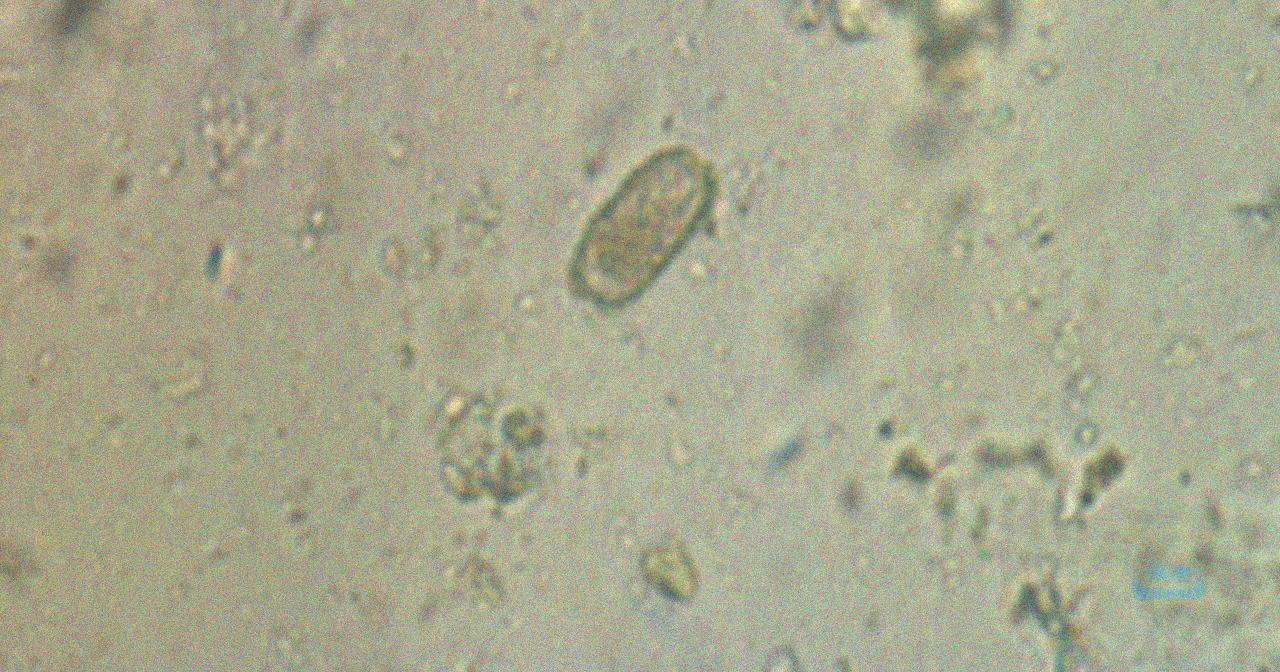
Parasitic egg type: Capillaria philippinensis